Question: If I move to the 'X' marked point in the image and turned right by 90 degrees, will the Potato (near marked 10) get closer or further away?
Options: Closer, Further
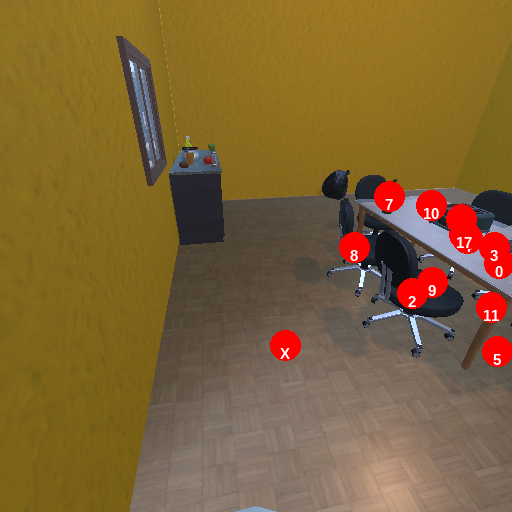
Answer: Closer